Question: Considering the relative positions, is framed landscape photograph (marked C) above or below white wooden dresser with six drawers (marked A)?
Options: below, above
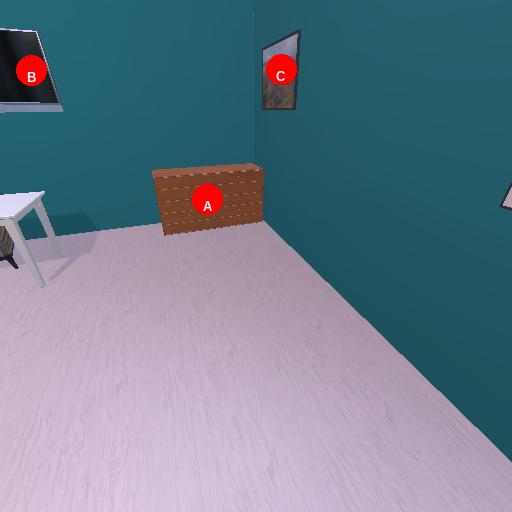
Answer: below